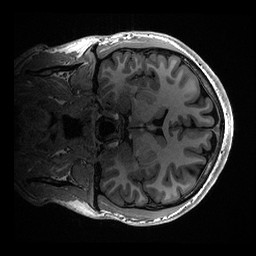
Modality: T1w
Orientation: coronal
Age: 20
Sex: male
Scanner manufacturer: ge
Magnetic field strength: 3 T
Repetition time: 0.006952 s
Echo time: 0.00292 s